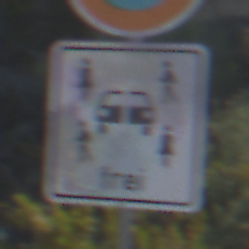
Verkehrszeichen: CarsharingfahrzeugeFrei
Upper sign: EingeschraenktesHalteverbot
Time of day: MorningAfternoon
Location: Outdoor (Nature)
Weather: Clear
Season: NotSpecified
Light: Natural